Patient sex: M
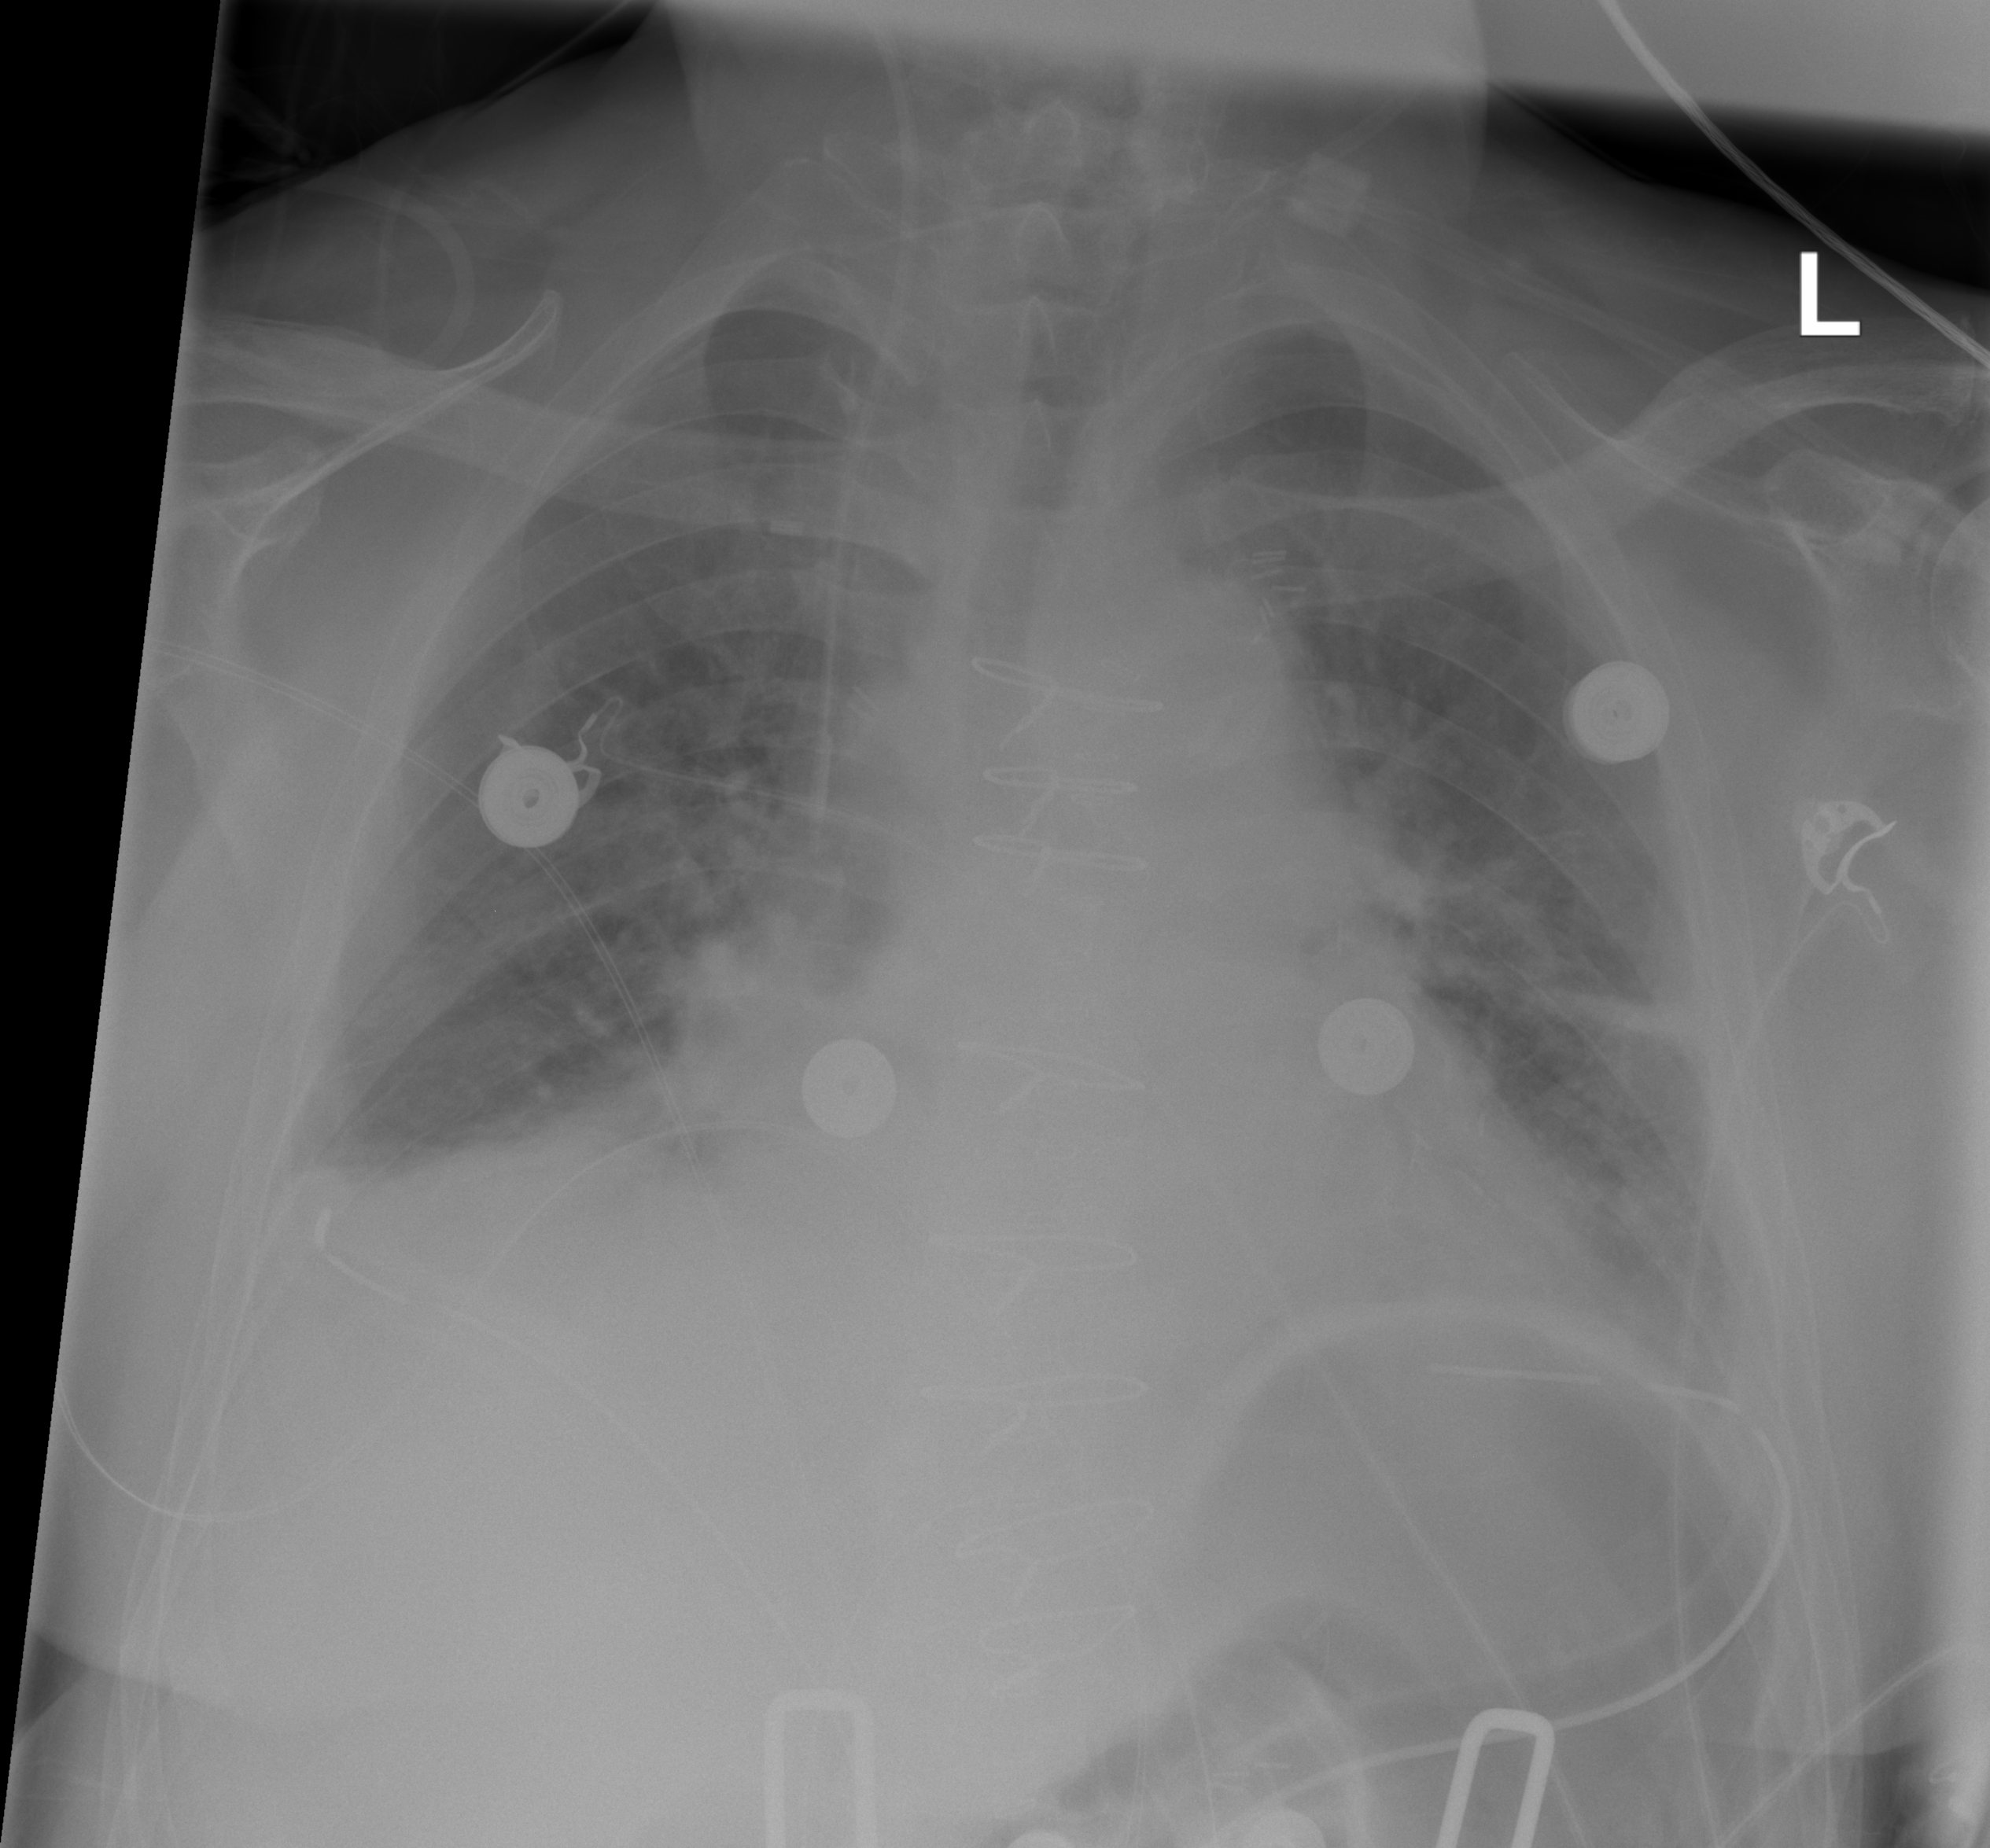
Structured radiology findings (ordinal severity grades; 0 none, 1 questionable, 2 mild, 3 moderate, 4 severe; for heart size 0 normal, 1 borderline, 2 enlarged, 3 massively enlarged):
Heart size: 0
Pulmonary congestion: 2
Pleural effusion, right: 0
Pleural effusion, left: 0
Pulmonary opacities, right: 0
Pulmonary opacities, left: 0
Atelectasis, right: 0
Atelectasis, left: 2